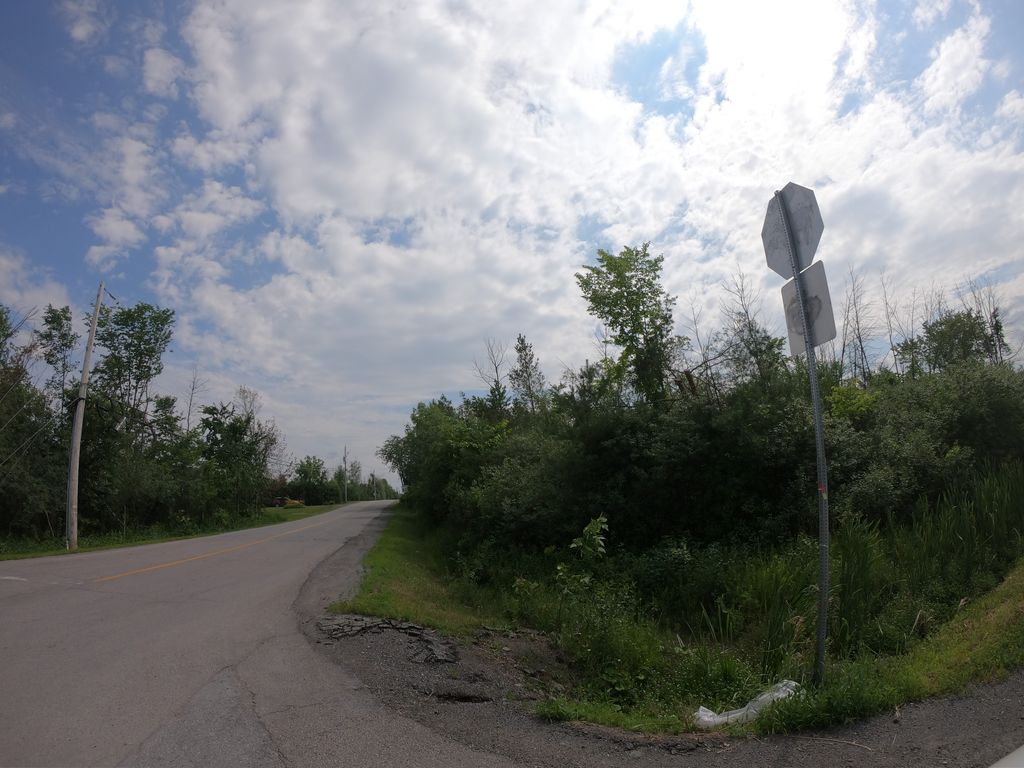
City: ottawa-gatineau